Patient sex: M
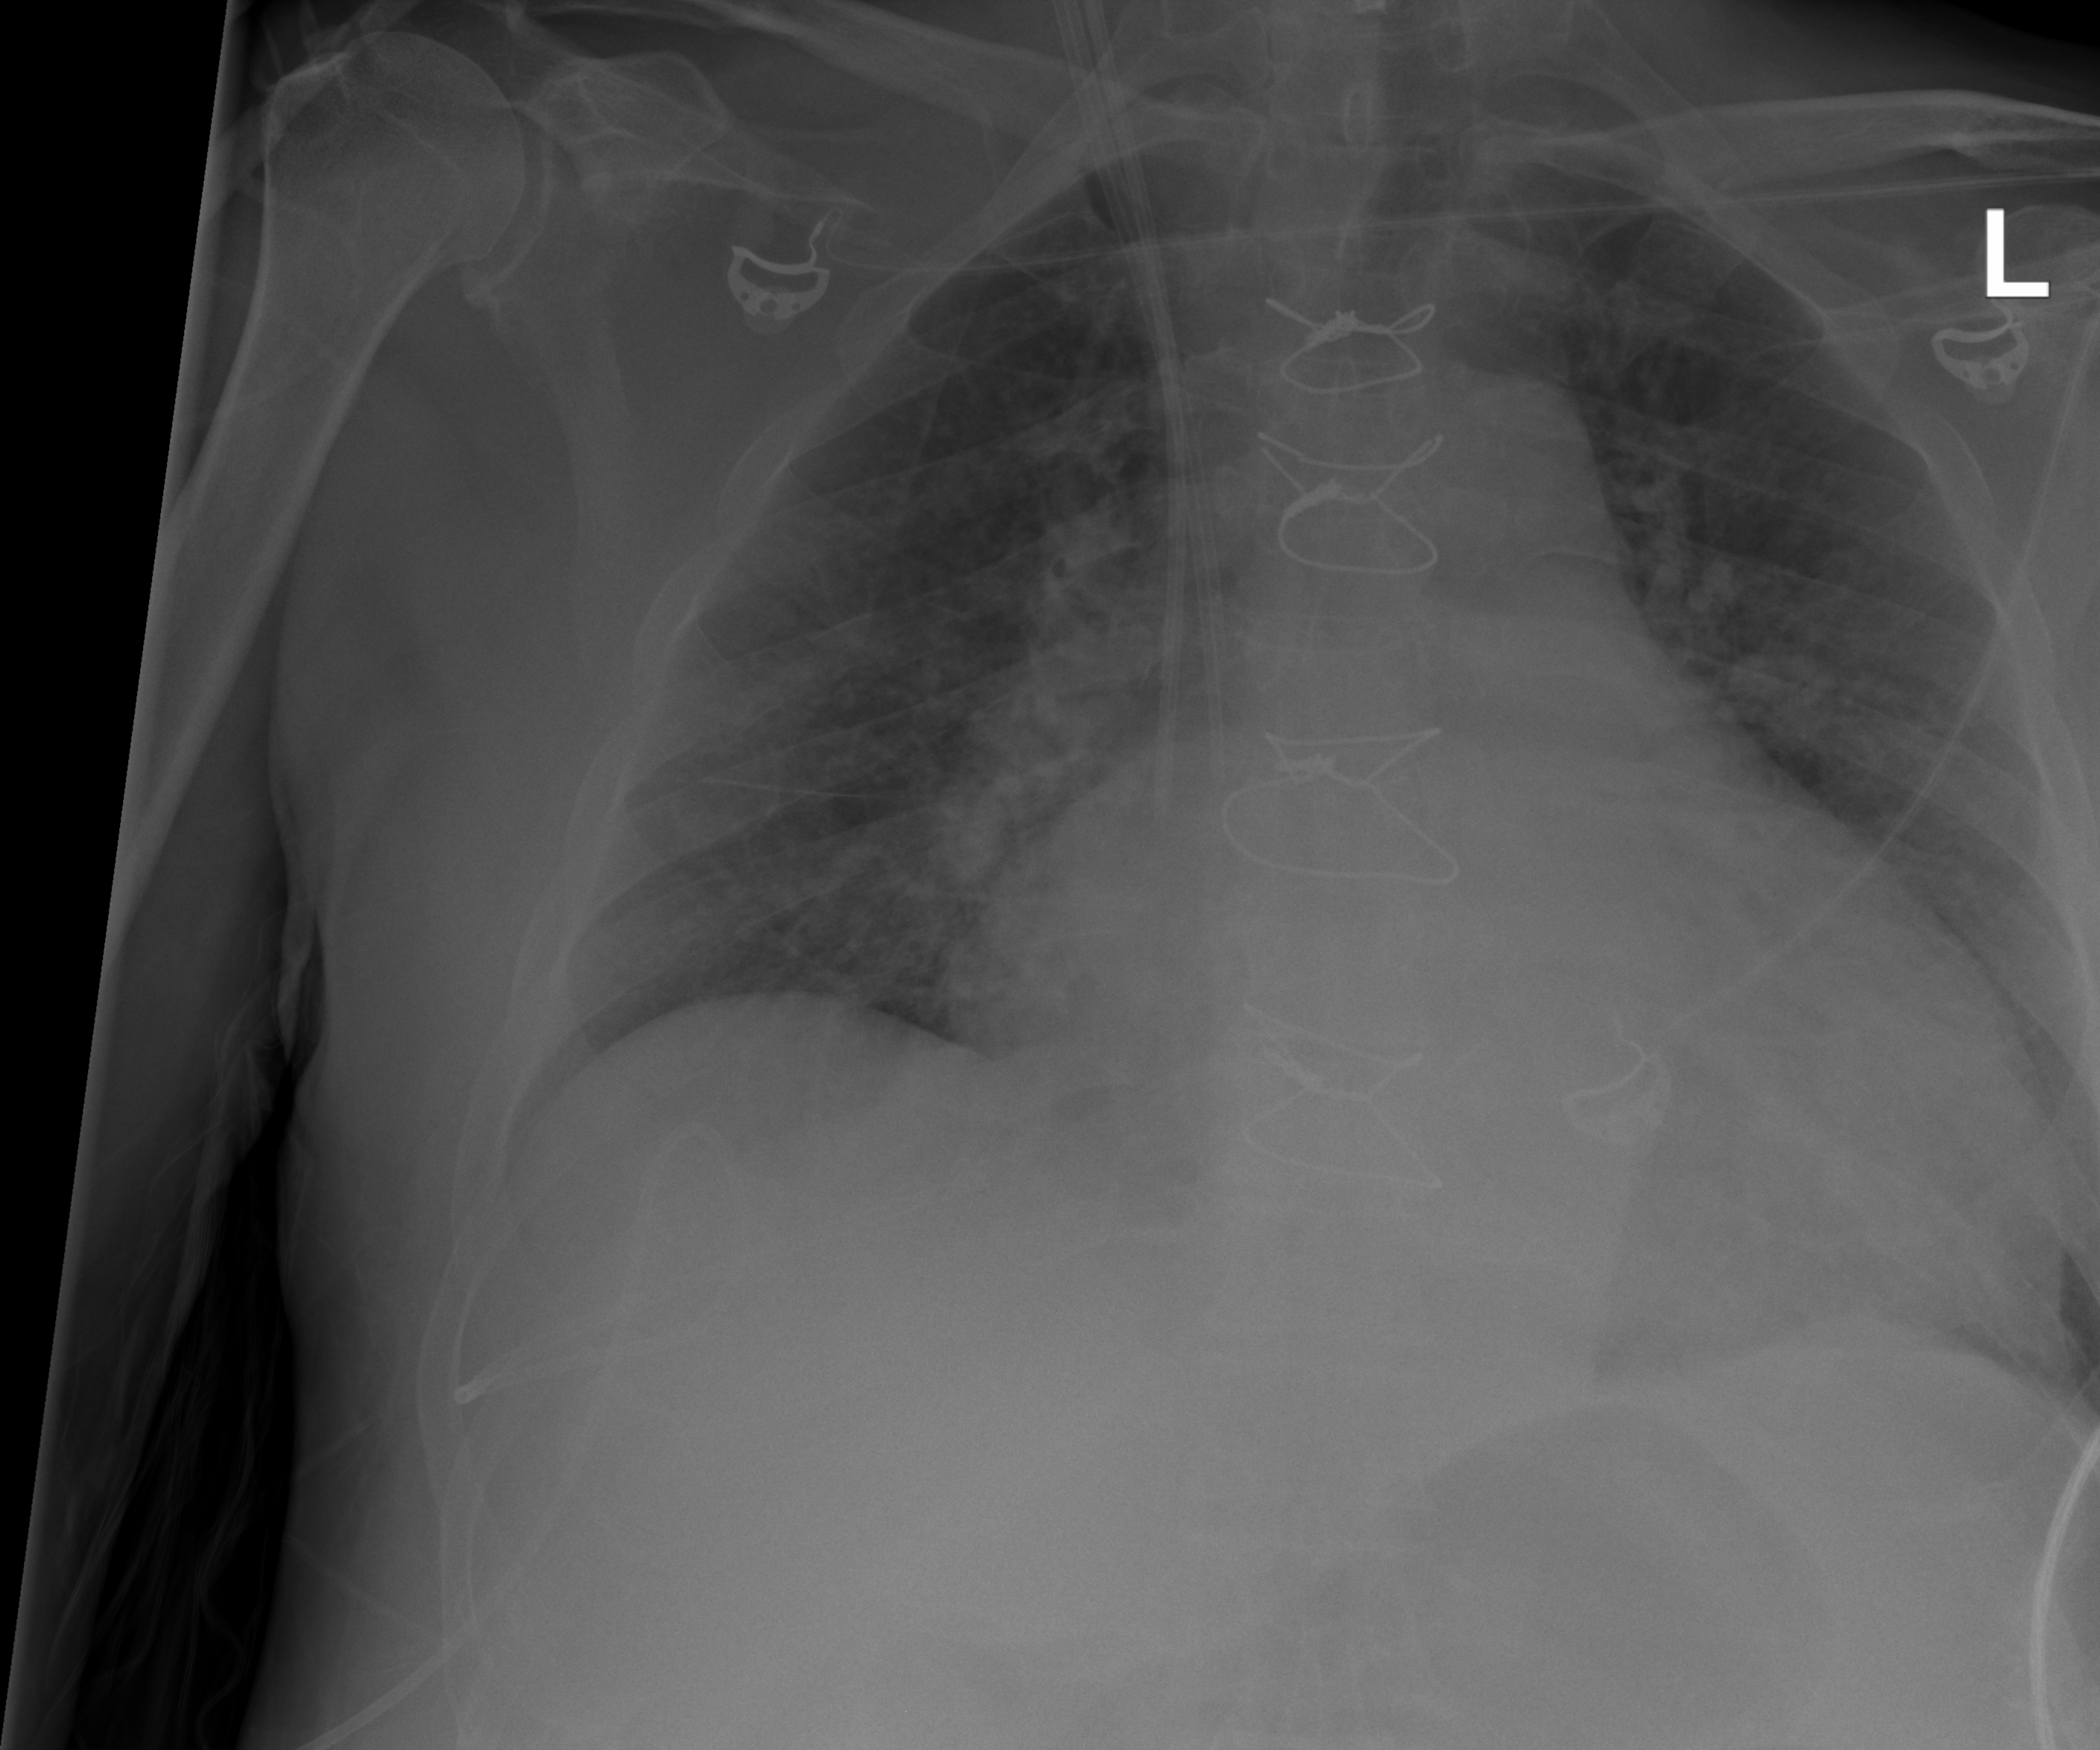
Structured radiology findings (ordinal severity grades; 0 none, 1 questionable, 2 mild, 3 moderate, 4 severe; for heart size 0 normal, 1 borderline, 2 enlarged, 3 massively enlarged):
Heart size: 2
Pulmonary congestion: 2
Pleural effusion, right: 0
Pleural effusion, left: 2
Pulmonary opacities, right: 2
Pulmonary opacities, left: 2
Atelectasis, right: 2
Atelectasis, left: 2